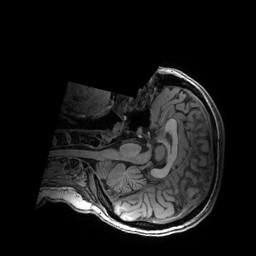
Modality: T1w
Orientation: sagittal